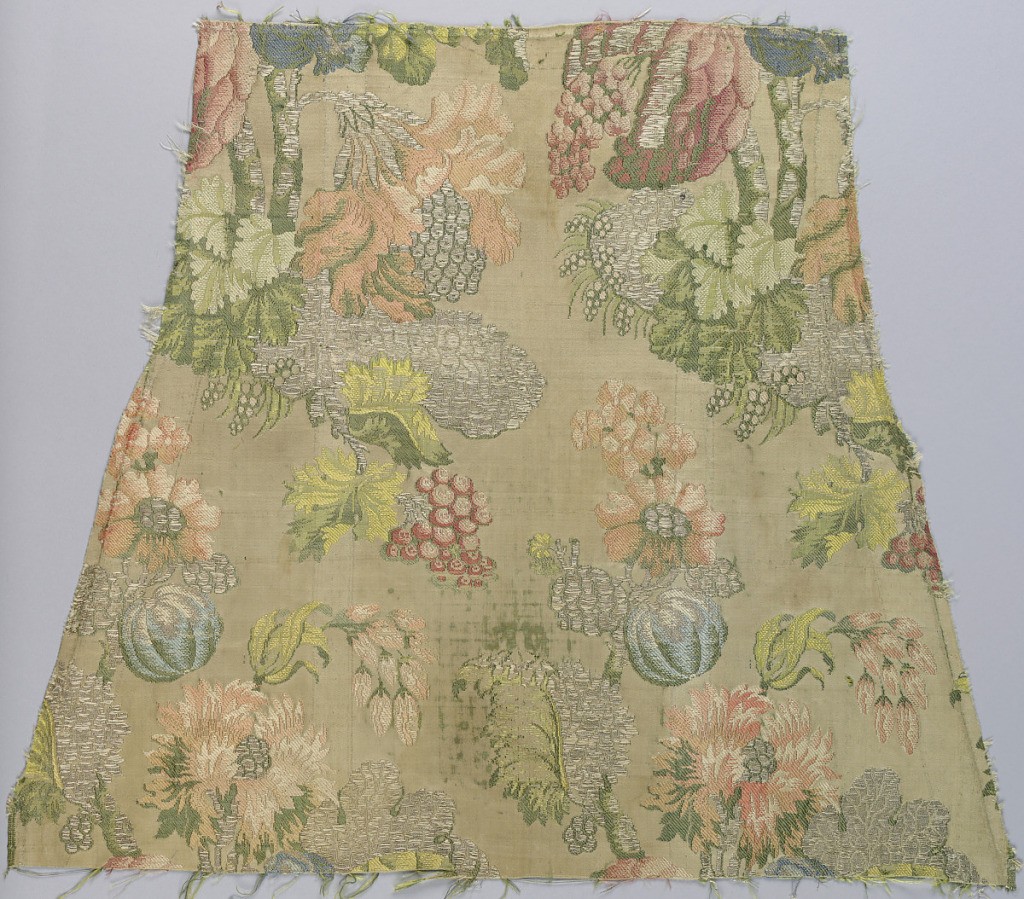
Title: Fragments
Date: ca. 1835
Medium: silk, metallic yarns Technique: satin weave patterned with discontinuous supplementary weft (brocaded) in twill weaves
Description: Length of woven silk with a design of branches with large exotic fruits and flowers. In shades of blue, green, yellow, peach, and red, with silver metallics, on an off-white ground.